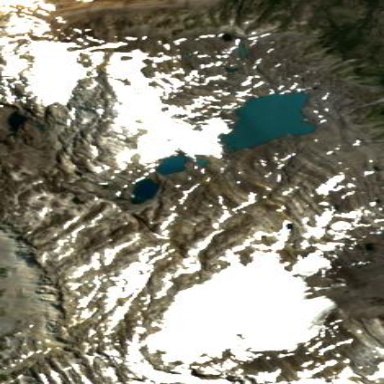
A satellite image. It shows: Stunning view of glacier.